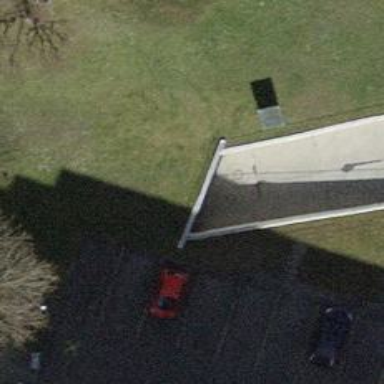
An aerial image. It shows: Parking entrance.